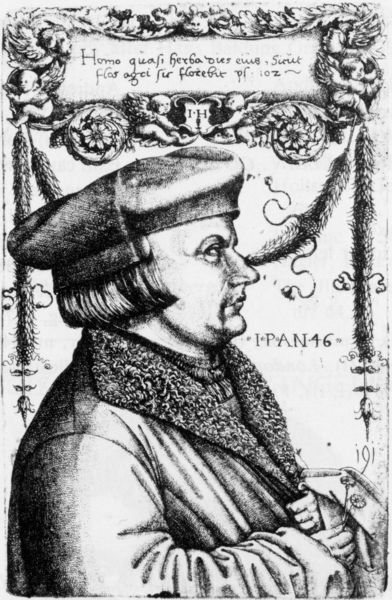
Titel: Bildnis des Johann Pfefferkorn
Künstler: Hieronymus Hopfer
Institution: (Seriendruck)
Schlagwörter: hand, mann, blume, blumen, finger, frisur, hut, nase, profil, blick, blüten, hochformat, kappe, mütze, kragen, pelz, bildnis, herr, porträt, gewand, haare, mantel, girlande, pflanze, pflanzen, lippen, renaissance, engel, ranken, kopfbedeckung, schrift, man, grafik, graphik, floral, schild, druck, stich, buchstaben, kranz, girlanden, pan, putten, gänseblümchen, kupferstich, kräuter, putti, latein, biologie, prifil, haarschnitt, homo, topfschnitt, i, 19, 46, profiol, quali, girlade